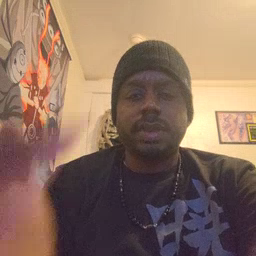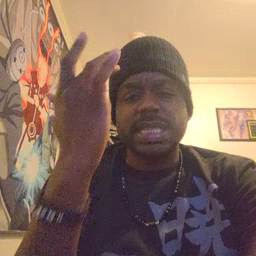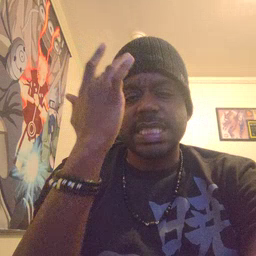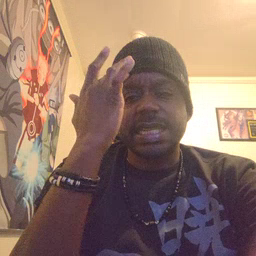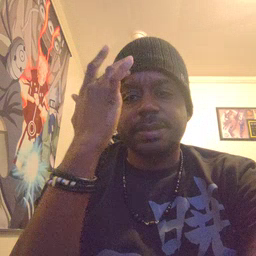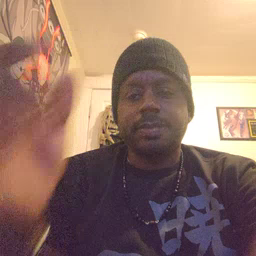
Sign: sick